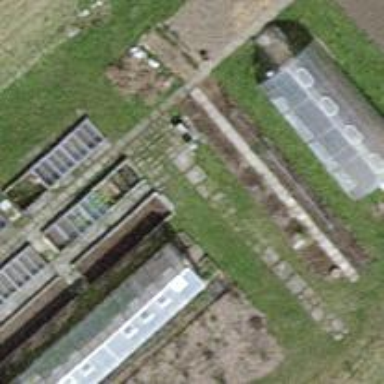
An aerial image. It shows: Greenhouse.